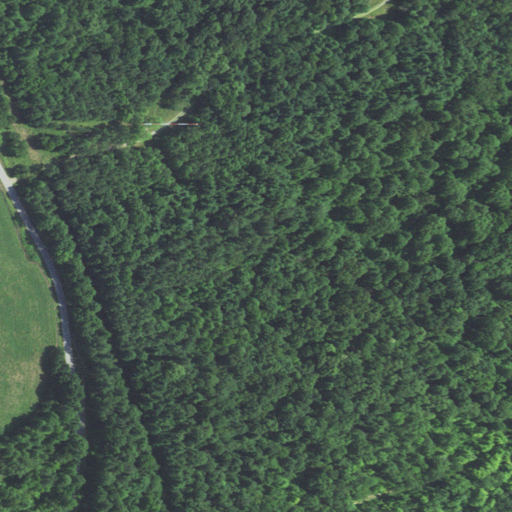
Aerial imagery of mountain in Kentucky named Iron Ore Hill containing deciduous forest, mixed forest, evergreen forest, open development, pasture, and grassland